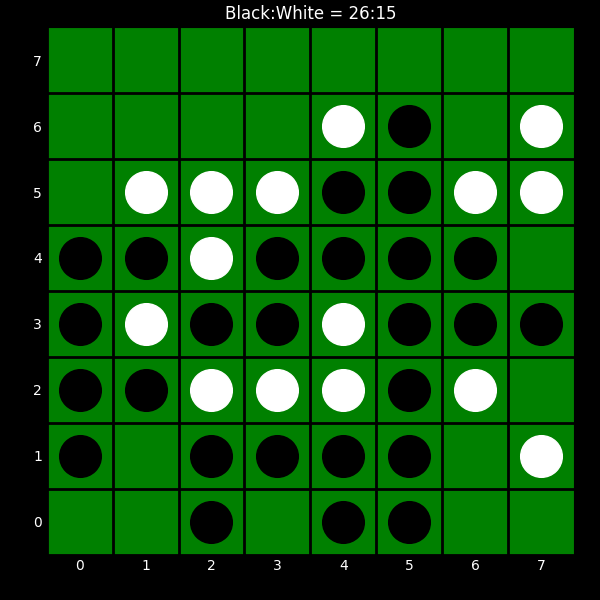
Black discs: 26
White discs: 15